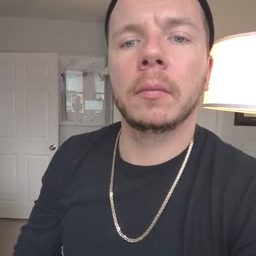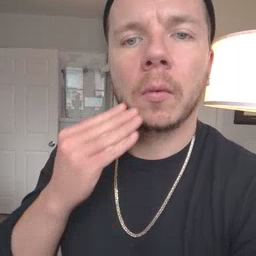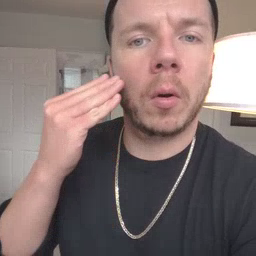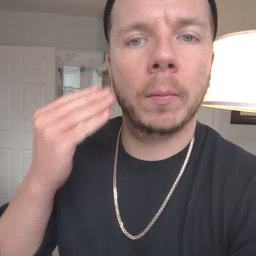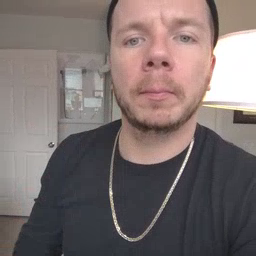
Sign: home